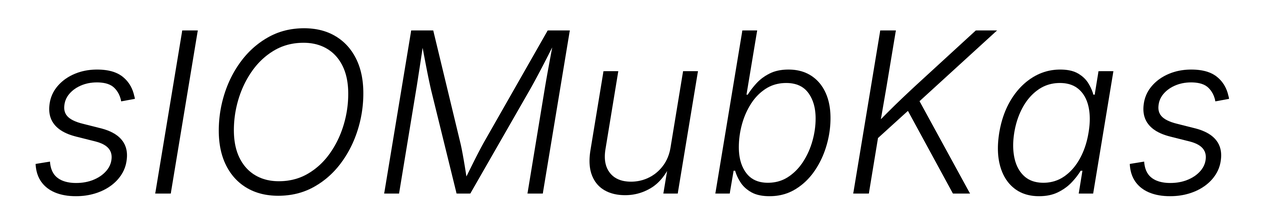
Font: Inter-Italic_Light_Italic